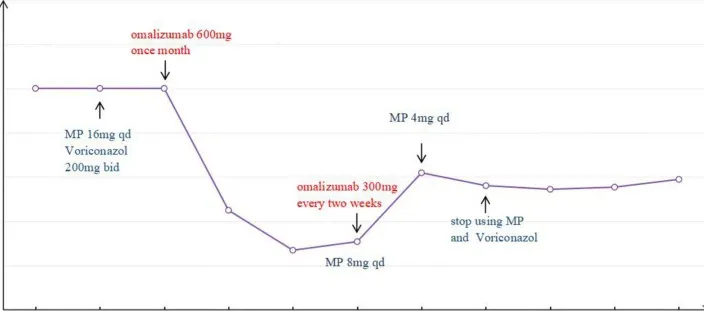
(A) Comparison between IgE levels during application of omalizumab and MP.
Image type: pathology (immunostaining)